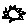
Label: sun